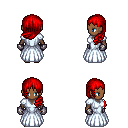
a pixel art fantasy rpg character, female body template, human, dark skin, underdress, metal pants, red left-swept hairstyle, metal gloves, brown slippers, four views (front, back, left, right), 2x2 character sprite sheet, small pixel art, hard edges, no anti-aliasing